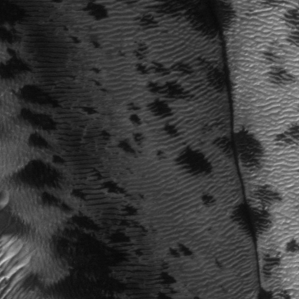
Label: frost